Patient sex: M
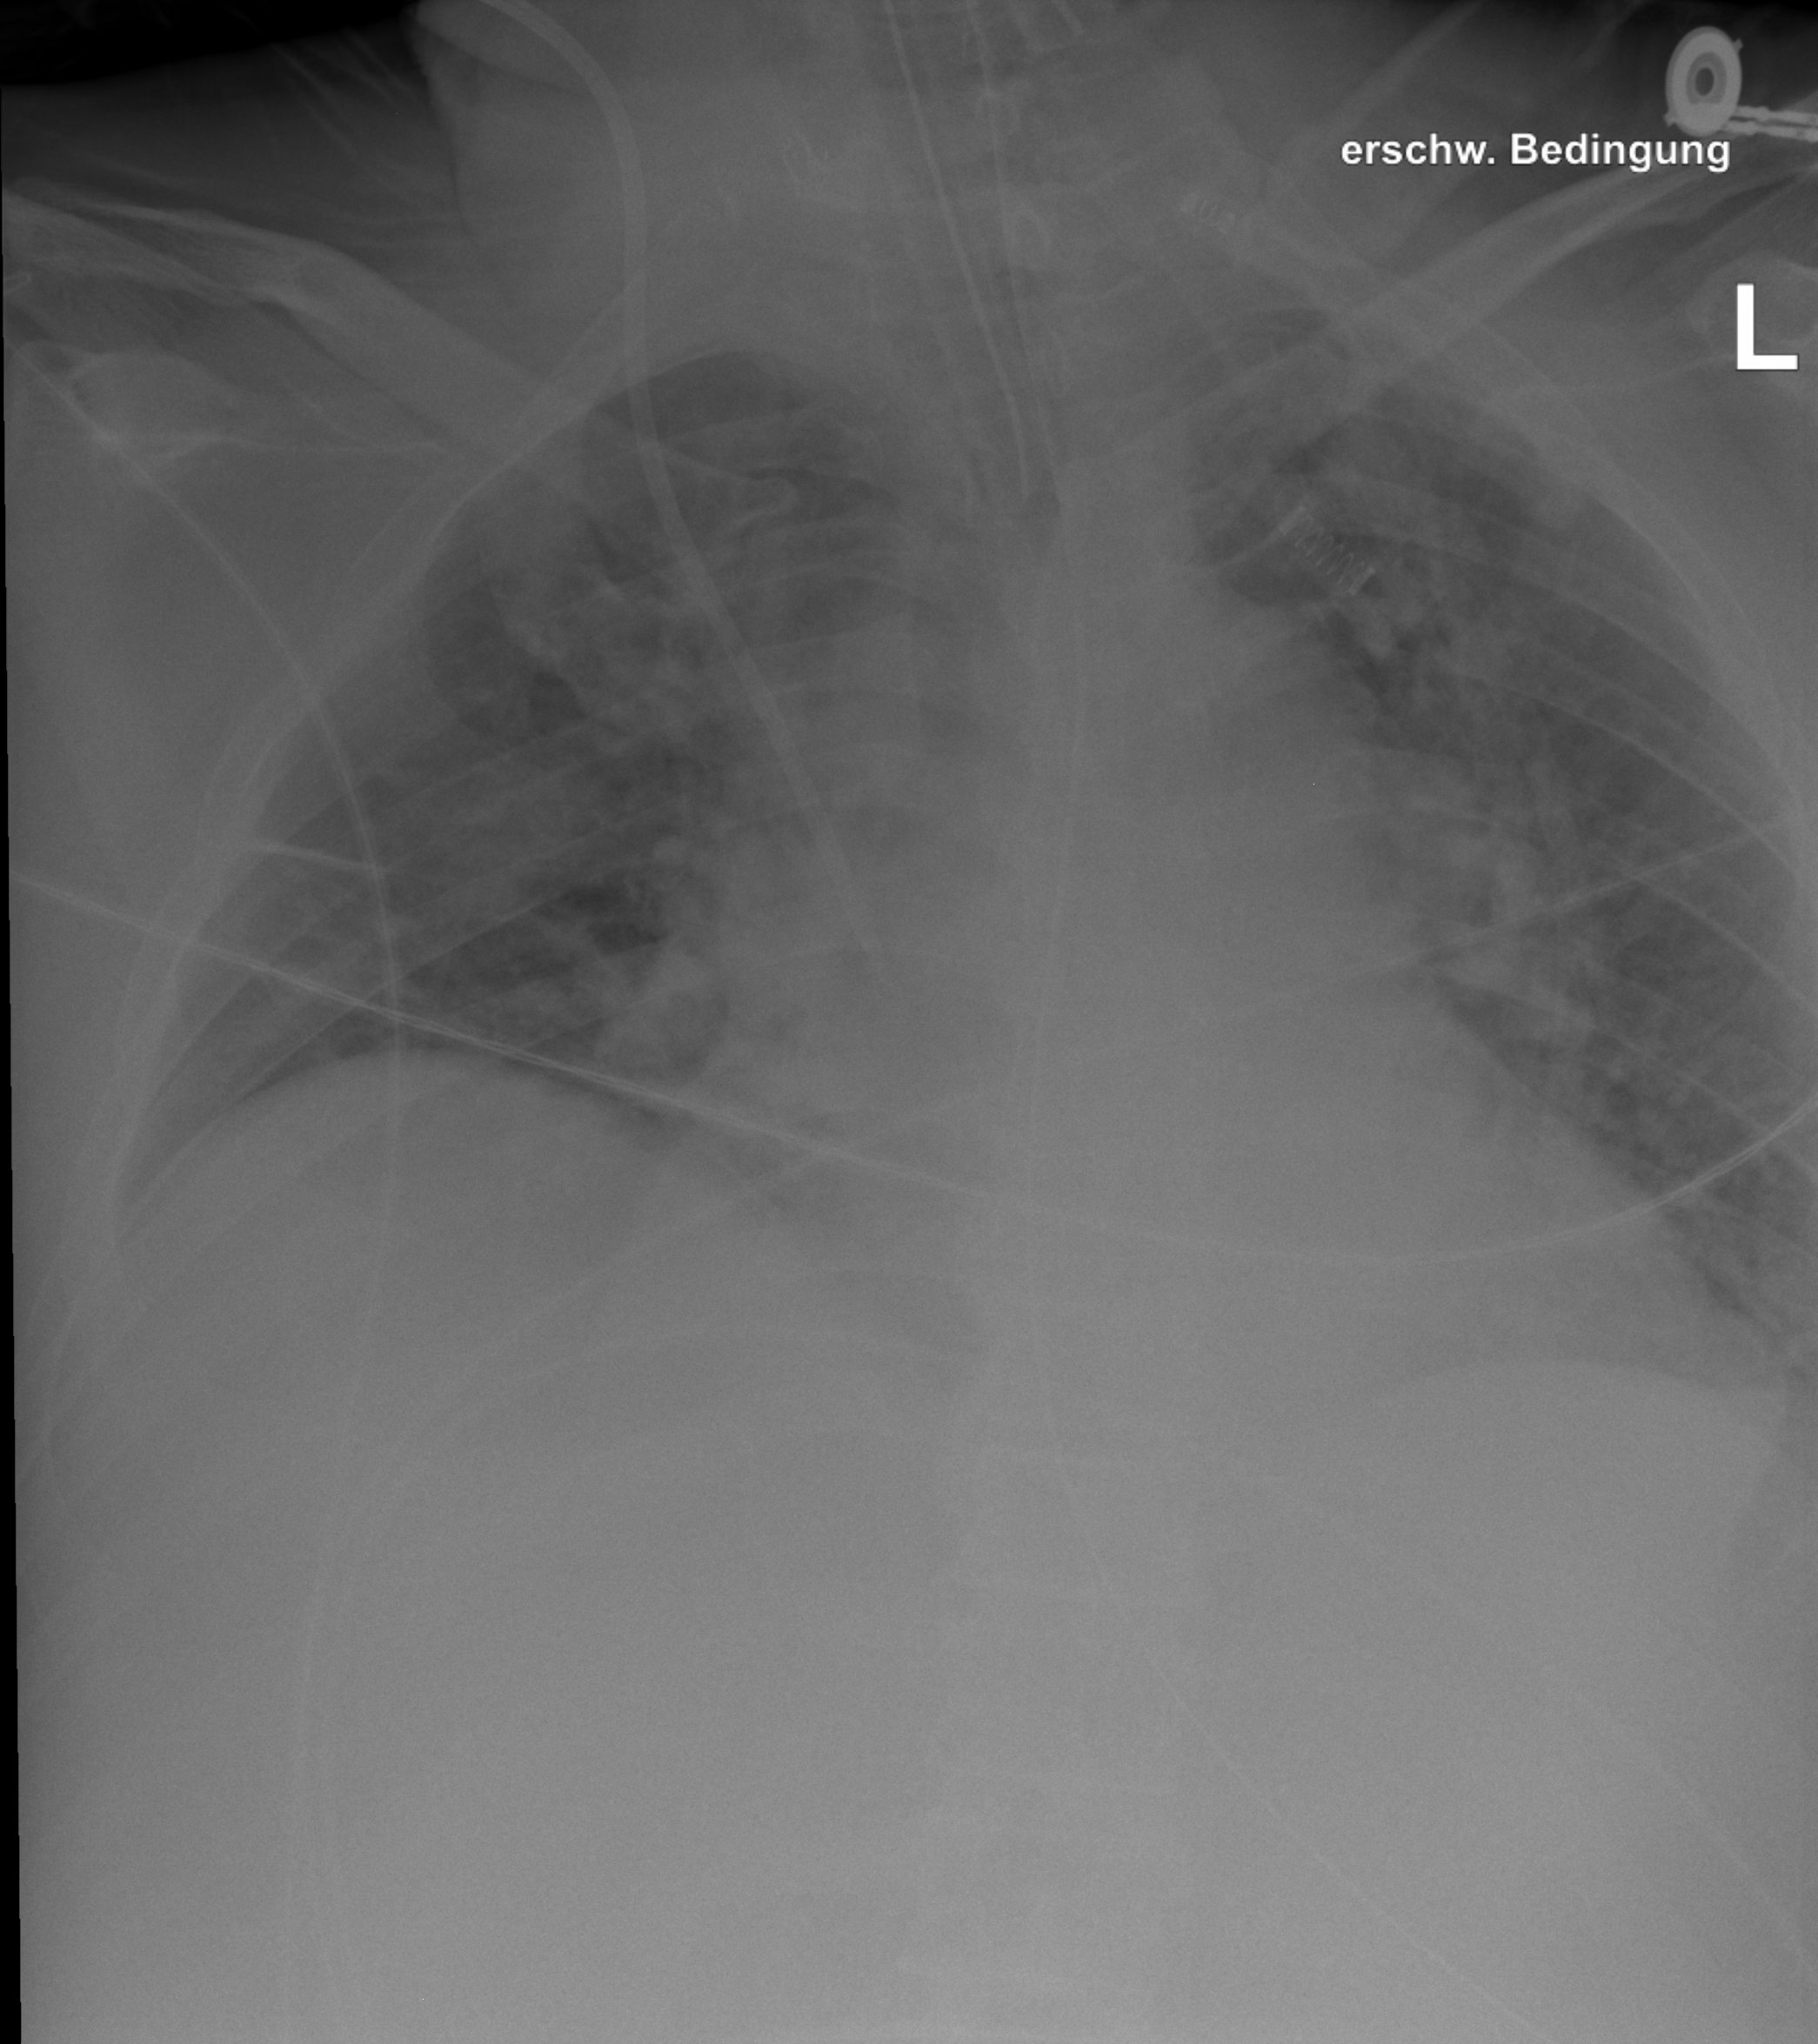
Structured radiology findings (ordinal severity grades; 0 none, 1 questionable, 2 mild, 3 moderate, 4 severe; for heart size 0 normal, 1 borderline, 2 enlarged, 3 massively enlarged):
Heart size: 1
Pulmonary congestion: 2
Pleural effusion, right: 0
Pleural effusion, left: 0
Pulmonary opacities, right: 1
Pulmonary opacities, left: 0
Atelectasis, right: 2
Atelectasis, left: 2